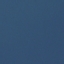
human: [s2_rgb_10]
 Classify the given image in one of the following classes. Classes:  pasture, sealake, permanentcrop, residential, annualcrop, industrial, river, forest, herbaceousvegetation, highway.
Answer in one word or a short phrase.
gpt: SeaLake